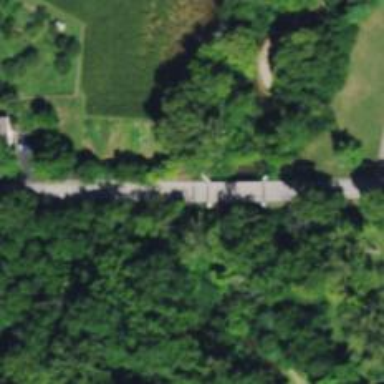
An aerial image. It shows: Residential road with bridge.